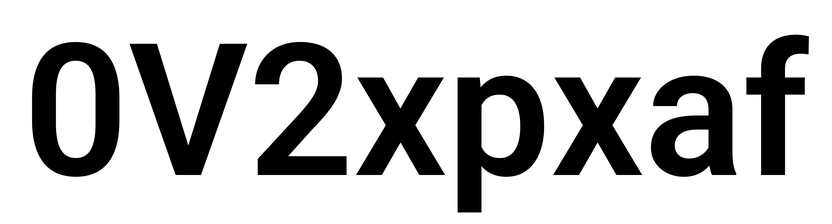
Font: Roboto_SemiBold